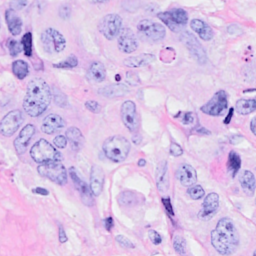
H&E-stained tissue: Breast